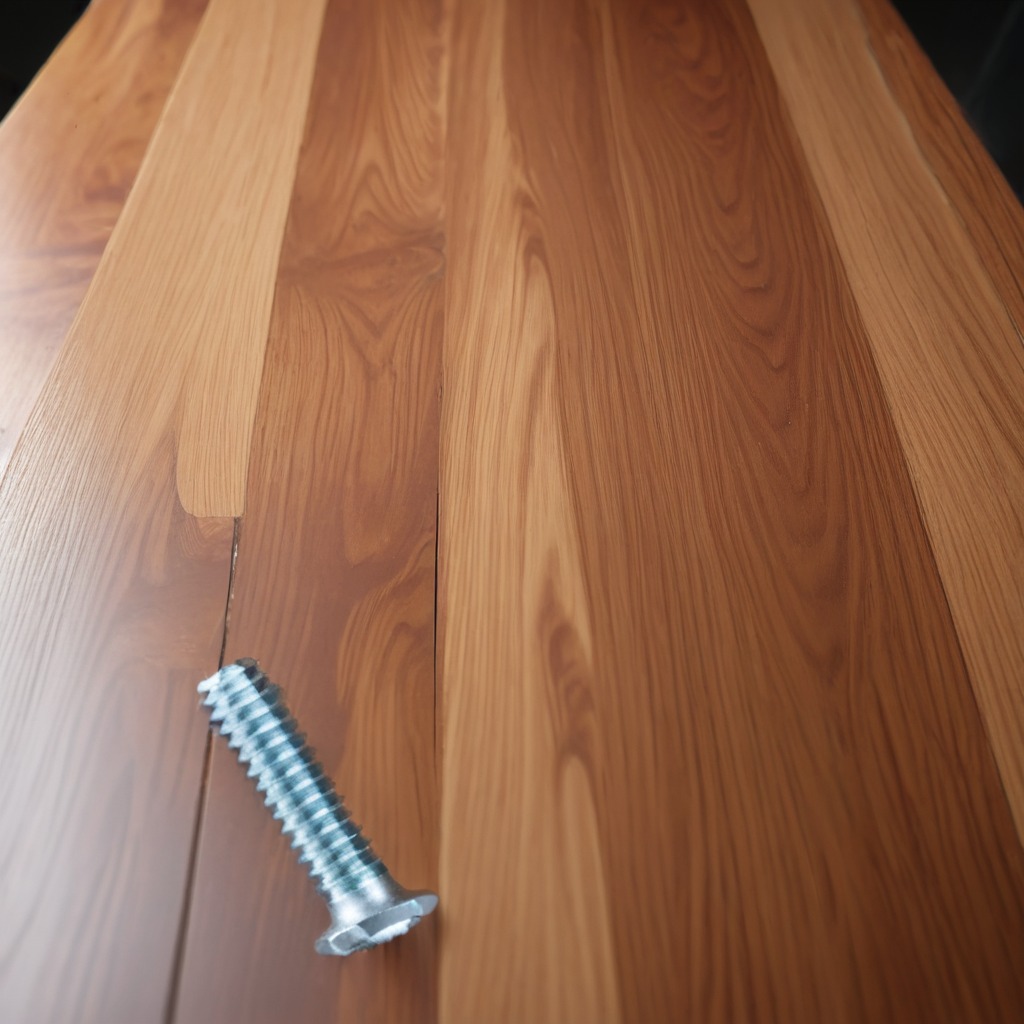
A metal screw is lying on the wooden table in a carpentry studio.